Question: What is the reading of the measurement in the image?
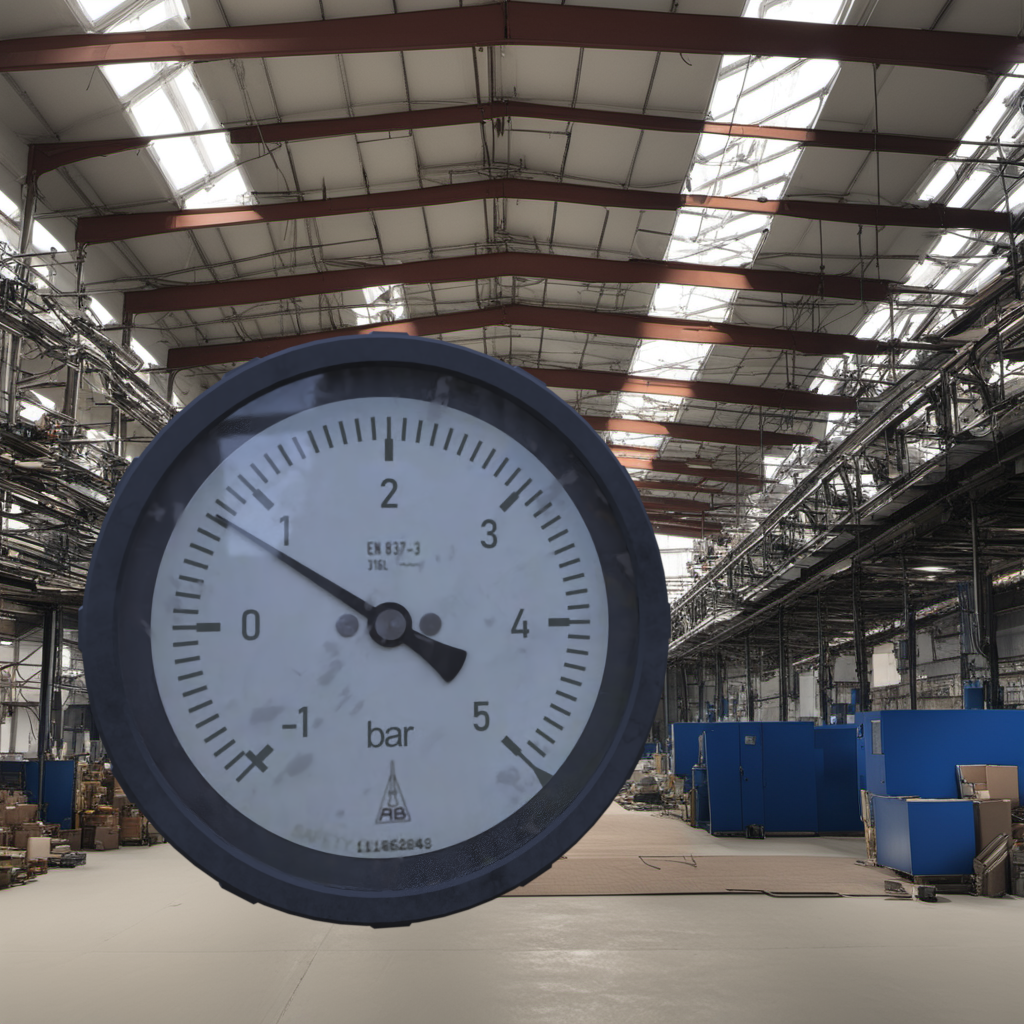
Answer: The result is 0.71
Question: What is the reading range of the measurement in the image?
Answer: The range is from -1 to 5
Question: What is the minimum and maximum value range of the measurement in the image?
Answer: The minimum value is -1 and the maximum value is 5